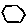
Label: hexagon